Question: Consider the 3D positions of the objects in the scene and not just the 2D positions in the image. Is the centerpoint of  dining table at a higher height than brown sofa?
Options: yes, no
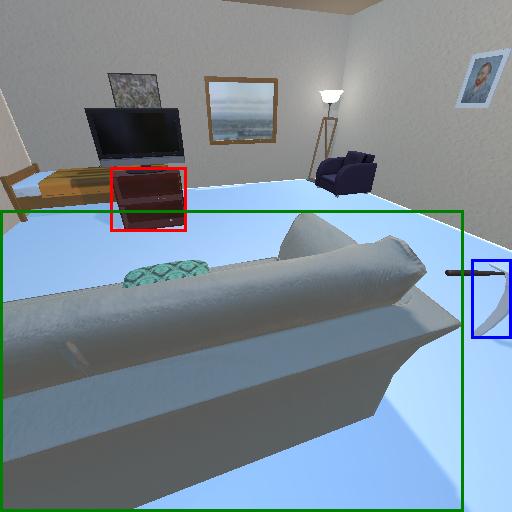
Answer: yes